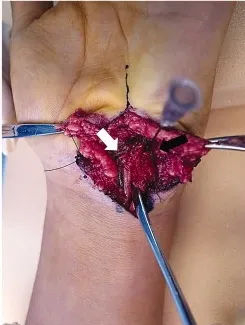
Hamate. Interoperative view; ulnar nerve (white arrow) is retracted radial to the coalition (black arrow). The nerve runs over the hook of the hamate.
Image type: medical_photograph (other_medical_photograph)